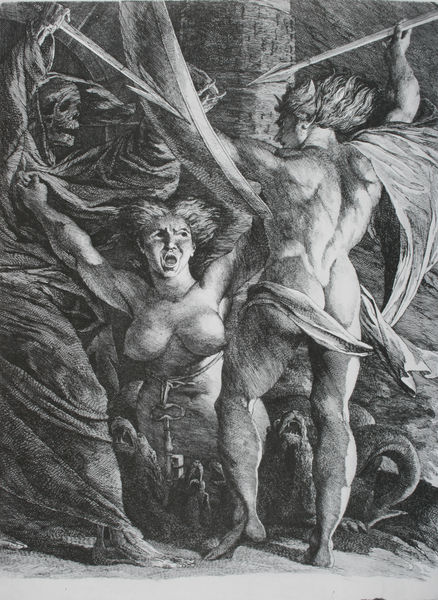
Titel: Satan, Sin and Death
Künstler: James Barry
Standort: London
Institution: British Museum
Schlagwörter: akt, baum, dunkel, flügel, haut, kampf, mann, nackt, schatten, umhang, weiß, akte, brust, busen, frau, frisur, grau, haar, licht, mund, männer, rücken, schwarz, szene, säule, zeichnung, hunde, schleier, tuch, augen, entsetzen, falten, mord, schädel, stehen, tod, tot, stamm, wind, boden, gewand, haare, tücher, gewänder, wald, turm, beine, schwanz, brüste, hintern, grafik, angst, sturm, lanze, detail, muskeln, faltenwurf, wade, waden, entblößt, muskulös, lendentuch, winde, arsch, druck, stich, schwarzweiß, brutal, waffe, fragment, skelett, totenkopf, teufel, wesen, lanzen, speer, speere, schlüssel, hörner, totenschädel, schrei, pfeil, strecken, drache, hexe, gerippe, versinken, sper, lindwurm, wehende haare, po, srache, nunde